Aerial crown-view tile of a tropical tree (Barro Colorado Island, Panama), acquired 20250317:
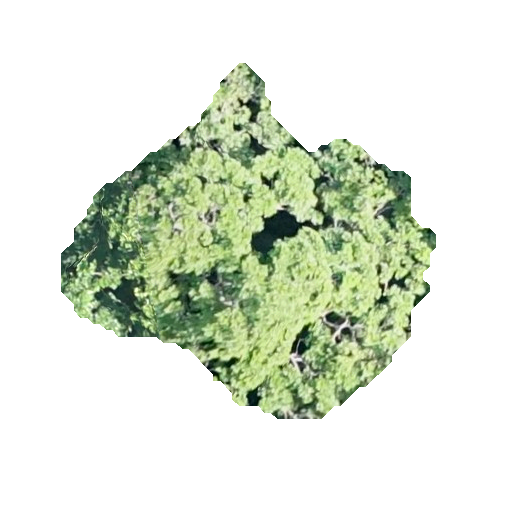
Species: Simarouba amara
GBIF accepted scientific name: Simarouba amara
Crown area: 116.898 m²